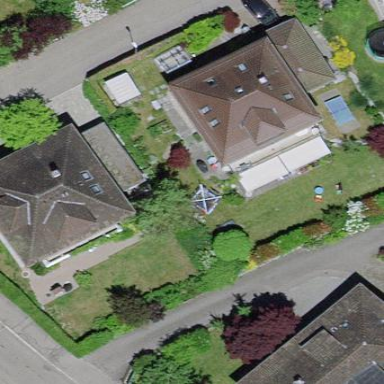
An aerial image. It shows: Hipped roof house.